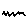
Label: zigzag